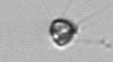
Label: Apedinella